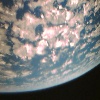
Label: cloud